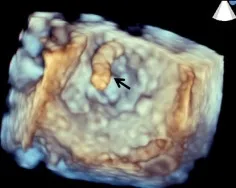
3D. Preoperative transesophageal echocardiography (TEE) showing the presence of a mass (arrow) attached to the base of the anterior mitral leaflet on the atrial aspect of the mitral valve.
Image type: radiology (ultrasound)